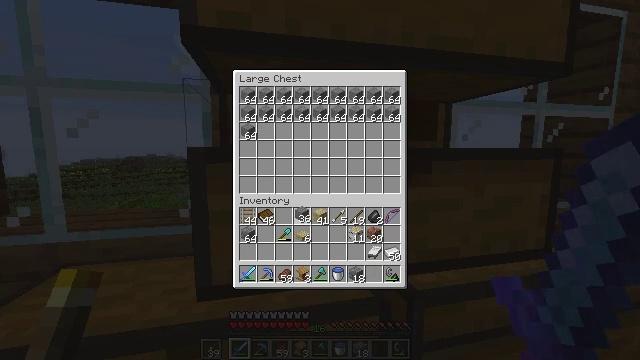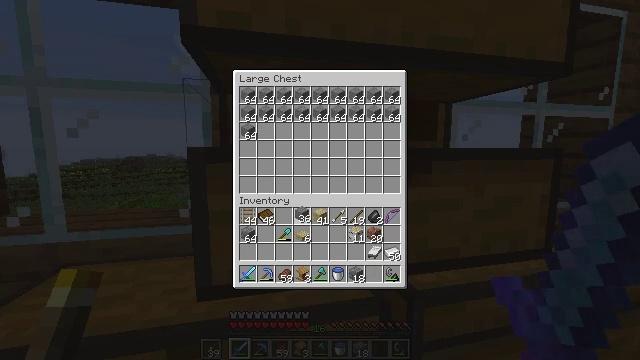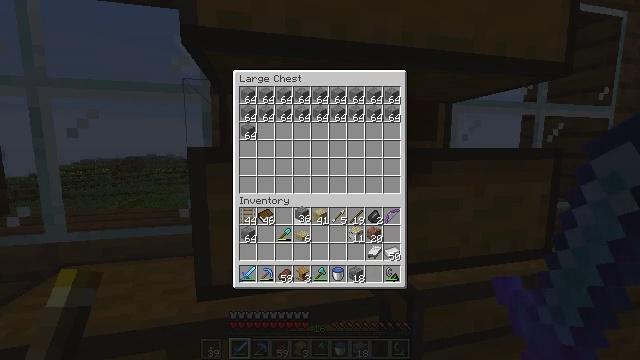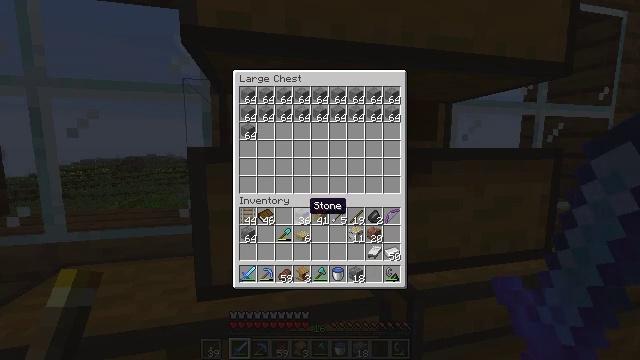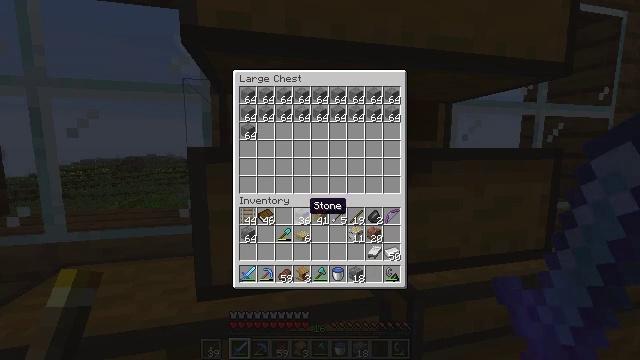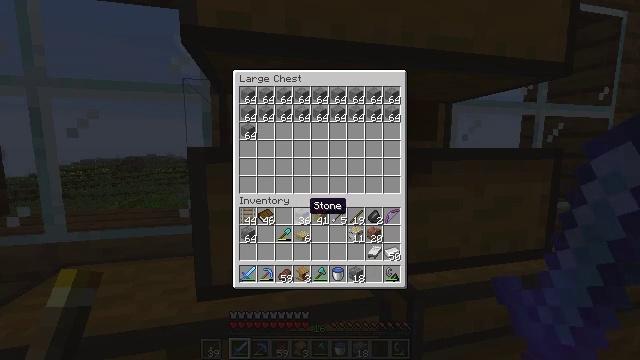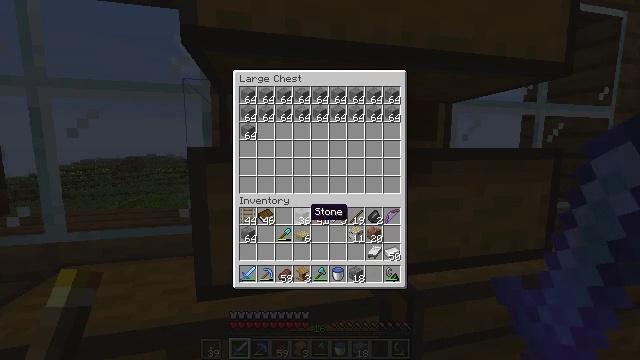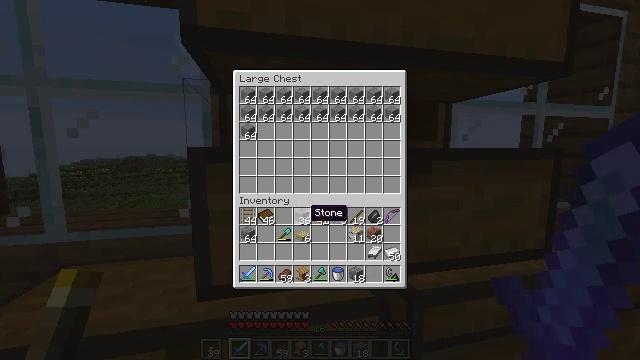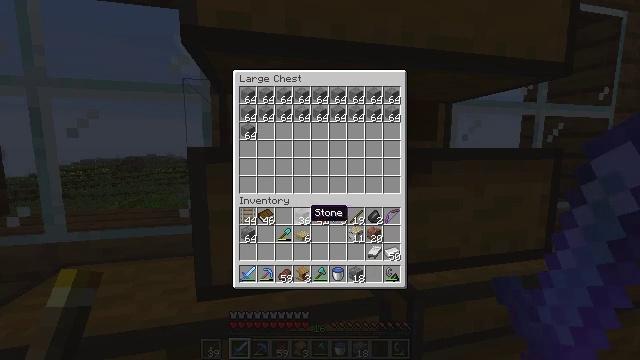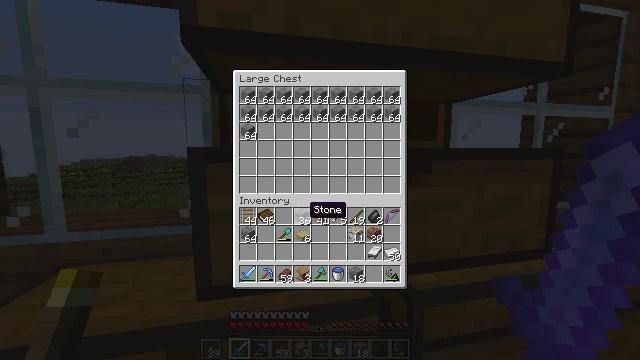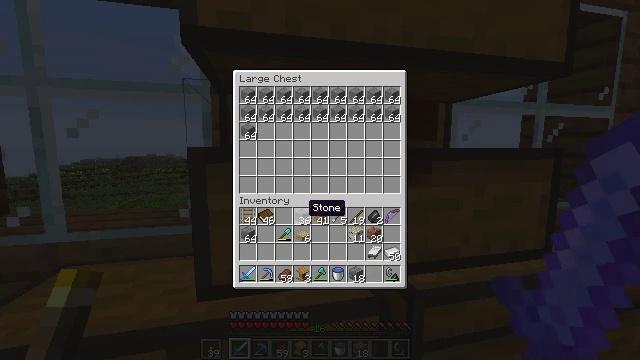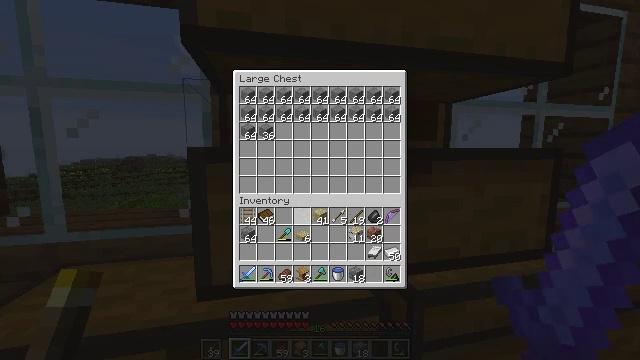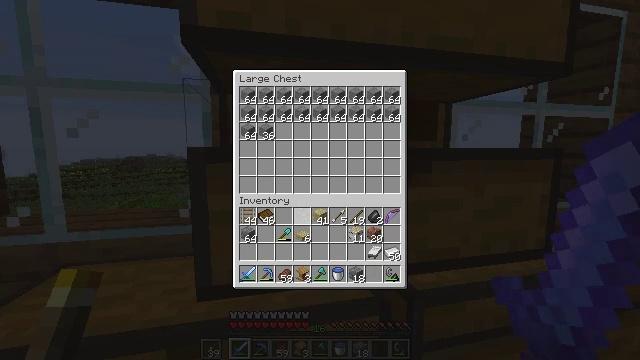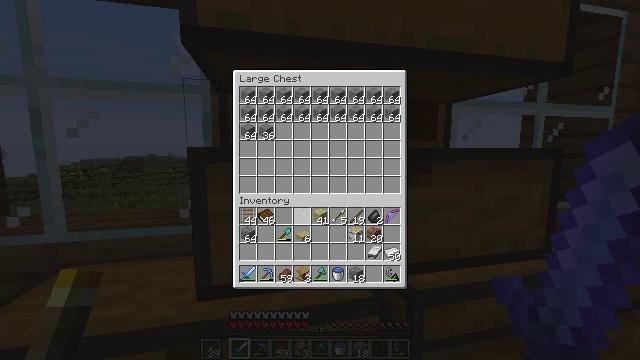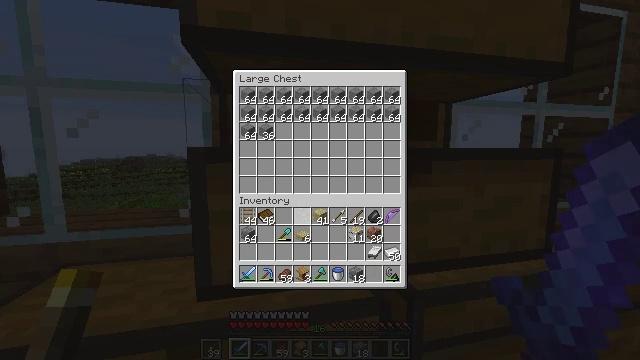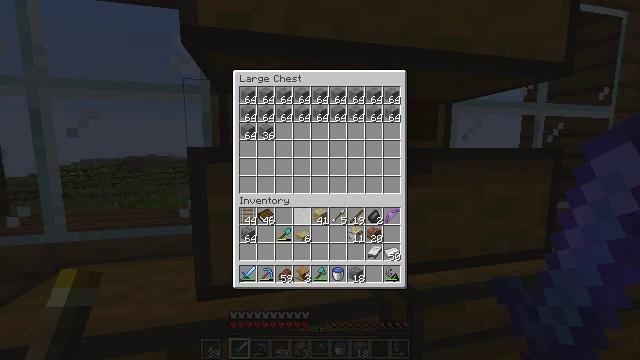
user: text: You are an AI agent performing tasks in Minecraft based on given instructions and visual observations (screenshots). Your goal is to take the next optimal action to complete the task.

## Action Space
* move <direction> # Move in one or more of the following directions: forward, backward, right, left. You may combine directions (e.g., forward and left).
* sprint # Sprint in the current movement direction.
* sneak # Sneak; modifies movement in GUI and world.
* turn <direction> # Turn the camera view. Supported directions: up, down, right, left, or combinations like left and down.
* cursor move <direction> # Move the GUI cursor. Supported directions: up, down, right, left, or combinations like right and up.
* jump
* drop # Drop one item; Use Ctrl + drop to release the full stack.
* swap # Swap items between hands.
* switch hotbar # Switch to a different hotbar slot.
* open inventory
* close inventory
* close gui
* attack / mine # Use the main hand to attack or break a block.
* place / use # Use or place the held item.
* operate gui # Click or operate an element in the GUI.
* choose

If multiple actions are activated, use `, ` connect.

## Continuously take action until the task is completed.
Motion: motion action
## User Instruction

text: Left click on the stonecutter to break it.
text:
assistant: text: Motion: attack / mine
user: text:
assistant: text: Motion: attack / mine
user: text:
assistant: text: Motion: no_op
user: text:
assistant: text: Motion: no_op
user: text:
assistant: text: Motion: no_op
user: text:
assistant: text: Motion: no_op
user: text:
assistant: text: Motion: no_op
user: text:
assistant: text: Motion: no_op
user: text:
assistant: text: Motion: sneak
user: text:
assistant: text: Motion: sneak
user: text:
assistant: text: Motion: sneak, attack / mine
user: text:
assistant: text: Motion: sneak, attack / mine
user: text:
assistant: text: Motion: sneak, attack / mine
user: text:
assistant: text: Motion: sneak
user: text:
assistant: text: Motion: sneak
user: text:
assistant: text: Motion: sneak
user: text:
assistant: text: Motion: no_op
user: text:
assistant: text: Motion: turn down
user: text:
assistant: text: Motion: turn down
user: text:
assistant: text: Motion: turn right and down
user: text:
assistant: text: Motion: no_op
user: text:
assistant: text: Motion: turn down
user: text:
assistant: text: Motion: no_op
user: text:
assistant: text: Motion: no_op
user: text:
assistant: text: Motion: turn right
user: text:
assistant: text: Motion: no_op
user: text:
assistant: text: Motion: no_op
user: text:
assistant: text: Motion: no_op
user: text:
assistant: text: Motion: turn right
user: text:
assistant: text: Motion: no_op